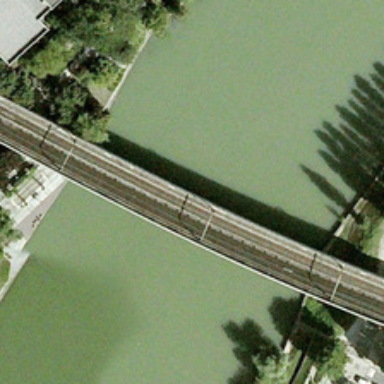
Many green trees are in two sides of a green river with a bridge above it .